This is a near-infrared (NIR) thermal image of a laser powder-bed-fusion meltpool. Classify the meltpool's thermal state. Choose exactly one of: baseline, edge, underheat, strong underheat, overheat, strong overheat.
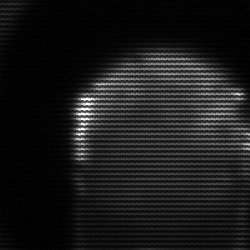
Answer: edge